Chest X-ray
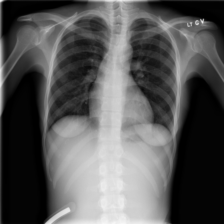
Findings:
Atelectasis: negative
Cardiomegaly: negative
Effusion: negative
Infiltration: negative
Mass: negative
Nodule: negative
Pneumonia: negative
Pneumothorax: negative
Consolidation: negative
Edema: negative
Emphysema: negative
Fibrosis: negative
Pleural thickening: negative
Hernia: negative